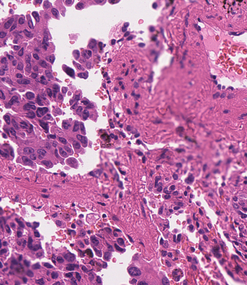
Tumor epithelial tissue: yes
Tumor-associated stroma tissue: yes
Normal tissue: no